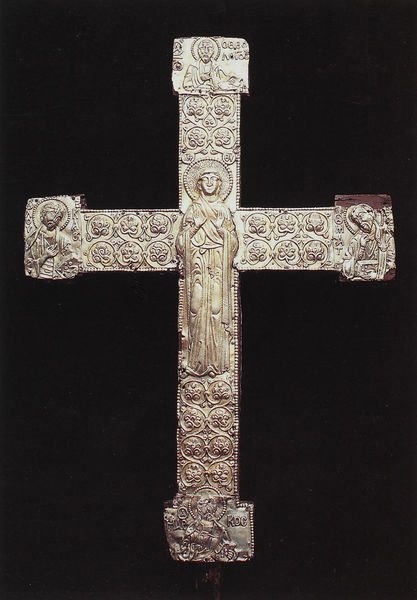
Titel: Silbernes Kreuz
Institution: Messina, Tesoro della Cattedrale
Schlagwörter: gott, hand, mann, frauen, blume, frau, holz, köpfe, männer, symbol, ornament, silber, hände, gewand, gold, engel, ranken, relief, schrift, ornamente, metall, edel, foto, glaube, kreuz, religion, kreise, beten, photo, schein, schnörkel, heiligenschein, christus, jesus, kruzifix, mönch, heilige, heilig, maria, madonna, glauben, christentum, latein, christ, treibarbeit, verschnörkelt, ziselieret, kuruzifix